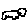
Label: cat